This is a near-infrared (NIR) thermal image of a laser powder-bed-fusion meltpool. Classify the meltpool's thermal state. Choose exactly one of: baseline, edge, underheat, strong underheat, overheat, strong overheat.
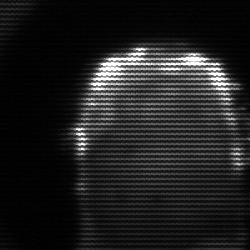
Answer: baseline